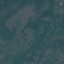
Land use / land cover class: HerbaceousVegetation